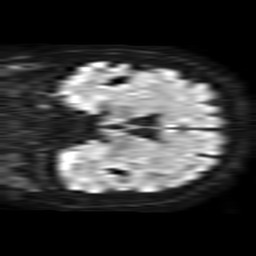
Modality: TRACE
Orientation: coronal
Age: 79
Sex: female
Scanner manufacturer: philips
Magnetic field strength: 1.5 T
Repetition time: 3.393 s
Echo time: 0.06922 s